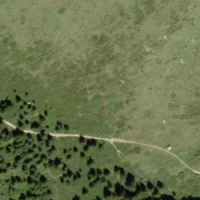
EUNIS habitat code: 26
Species observed at this site:
Corvus corax